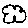
Label: cloud